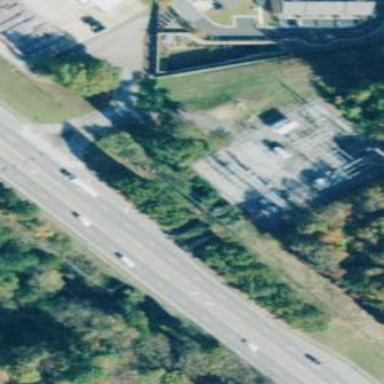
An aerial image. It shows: Distribution power substation secured by fence.